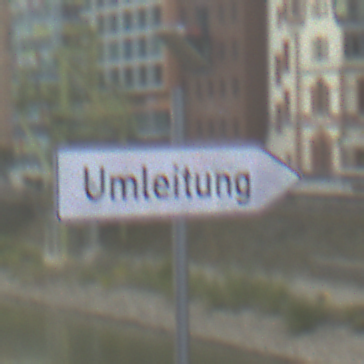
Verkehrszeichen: UmleitungswegweiserRechtsweisend
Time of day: SunriseSunset
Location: Outdoor (Urban)
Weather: PartlyCloudy
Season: NotSpecified
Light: Natural